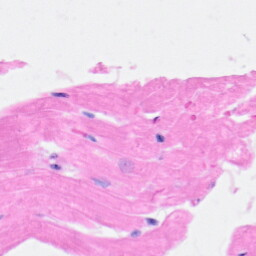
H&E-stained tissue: Heart